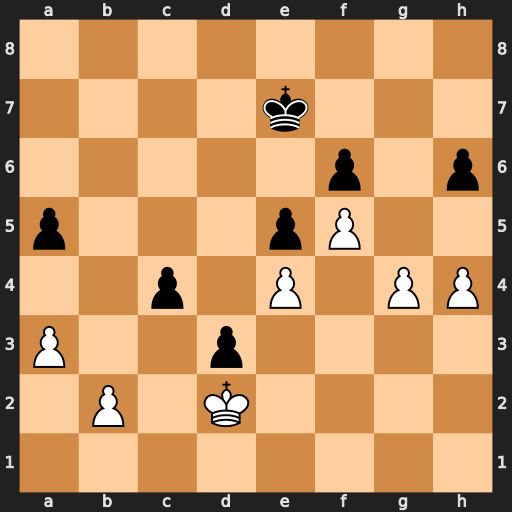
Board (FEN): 8/4k3/5p1p/p3pP2/2p1P1PP/P2p4/1P1K4/8
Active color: w
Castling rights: -
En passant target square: -
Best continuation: a4 h5 gxh5